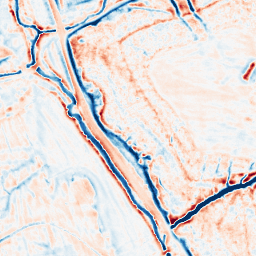
Category: edge_preserving
Decomposition family: bilateral
Decomposition parameters: d: 15
sigma_color: 25
sigma_space: 150
Upsampling method: bilinear
Upsampling parameters: scale: 4
Upsampling scale: 4